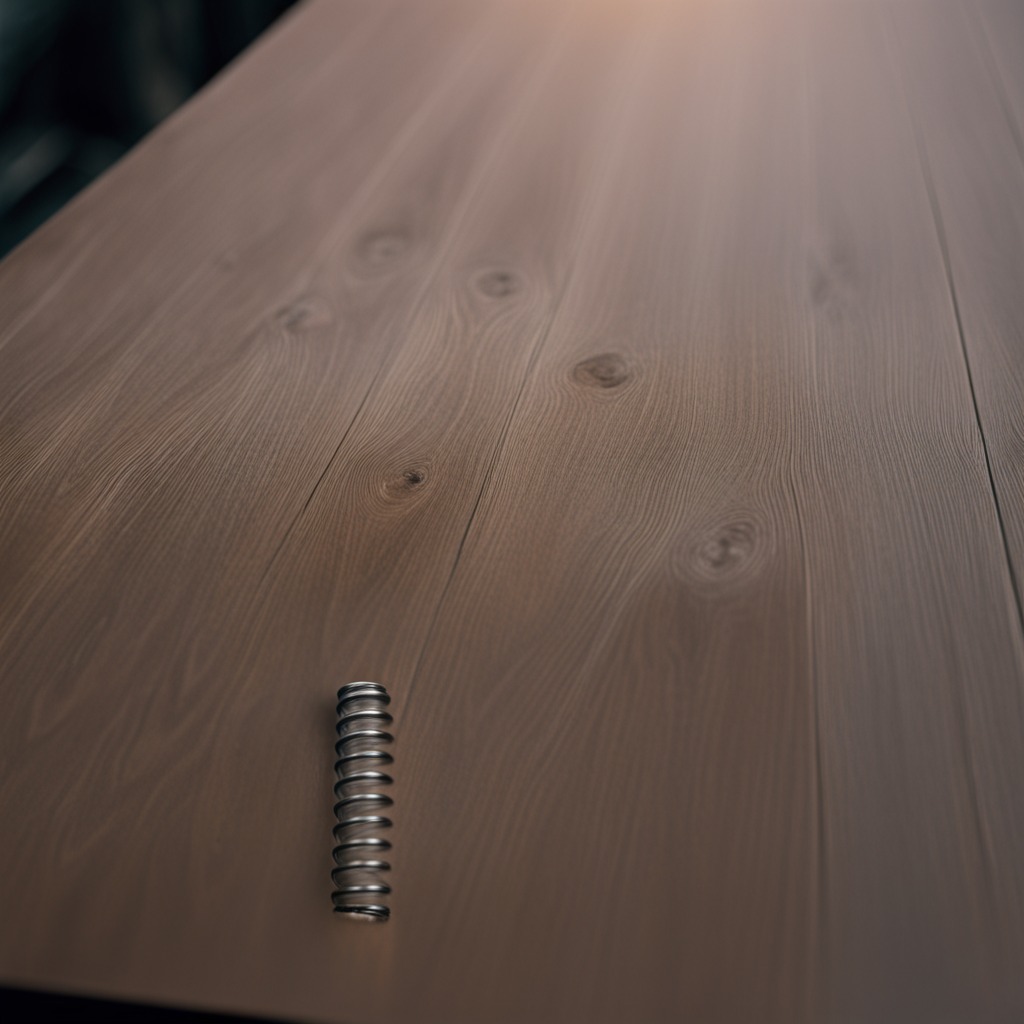
A coiled metal spring is lying on the old table.